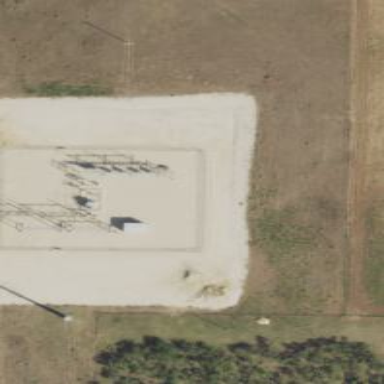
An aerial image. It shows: Distribution power substation secured by fence.